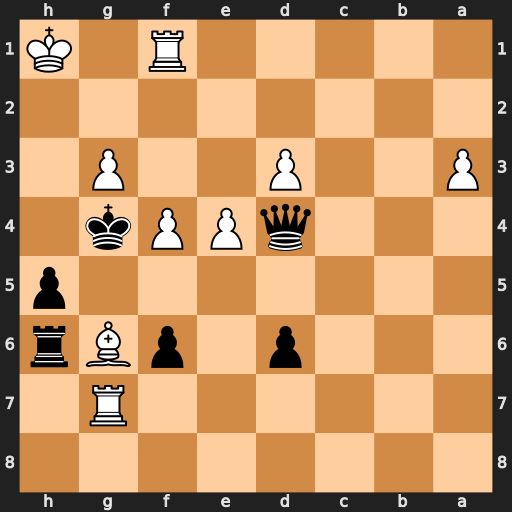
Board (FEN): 8/6R1/3p1pBr/7p/3qPPk1/P2P2P1/8/5R1K
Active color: b
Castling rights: -
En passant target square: -
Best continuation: Rxg6 Rxg6+ Kh3 Rh6 Qxd3 Rxh5+ Kg4